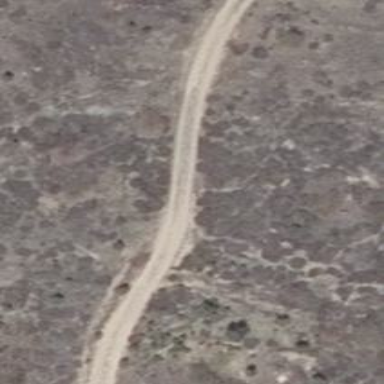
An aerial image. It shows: Sandy track.